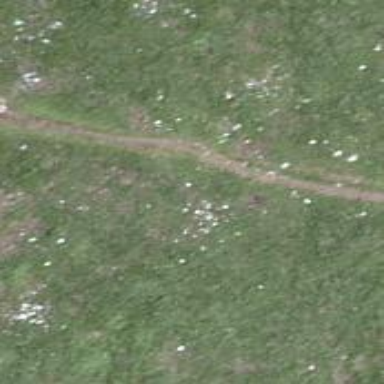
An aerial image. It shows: Ground path.